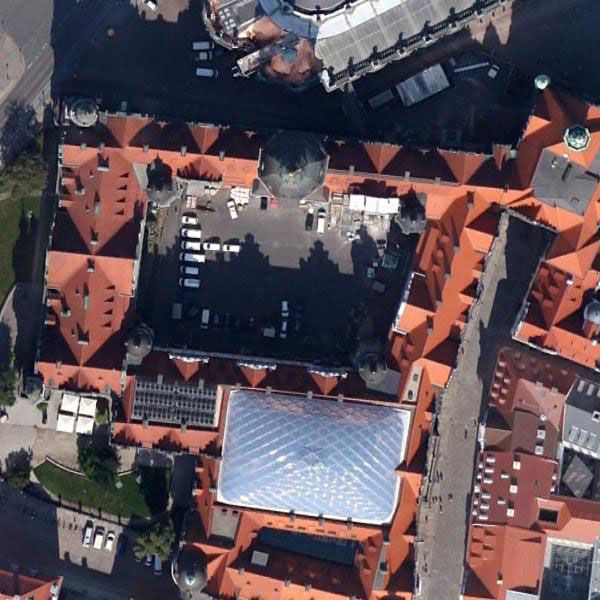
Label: Church